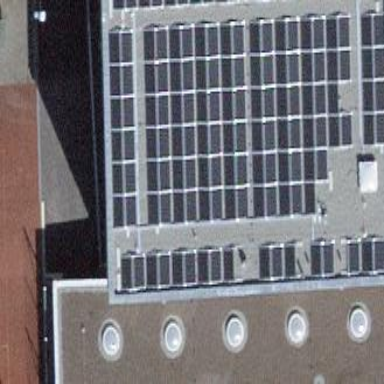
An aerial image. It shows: Solar power generator using photovoltaic panels.